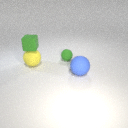
large yellow rubber sphere in front of small green rubber sphere